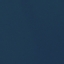
Land use / land cover class: SeaLake